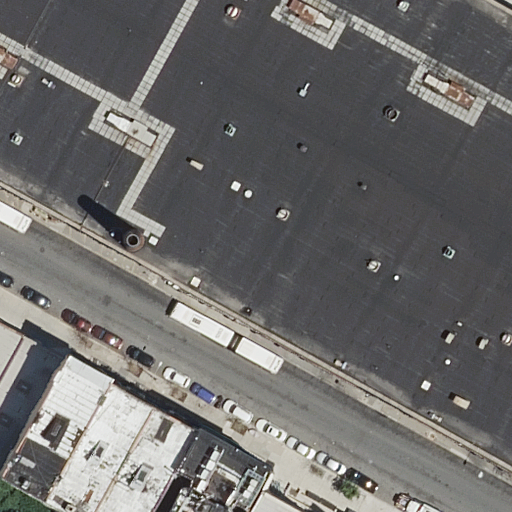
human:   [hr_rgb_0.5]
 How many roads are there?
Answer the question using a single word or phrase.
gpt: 1

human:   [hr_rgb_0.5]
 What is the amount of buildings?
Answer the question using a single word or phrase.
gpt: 8

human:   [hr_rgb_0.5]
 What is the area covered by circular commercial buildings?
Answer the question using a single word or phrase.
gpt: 0m2

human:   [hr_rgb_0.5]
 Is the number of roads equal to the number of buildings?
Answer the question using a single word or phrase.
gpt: no

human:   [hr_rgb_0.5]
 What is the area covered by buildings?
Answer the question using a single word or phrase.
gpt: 4602m2

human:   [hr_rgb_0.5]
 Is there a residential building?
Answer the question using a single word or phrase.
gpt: yes

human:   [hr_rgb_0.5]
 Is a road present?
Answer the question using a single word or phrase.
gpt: yes

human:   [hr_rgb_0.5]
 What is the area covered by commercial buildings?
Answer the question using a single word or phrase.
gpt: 0m2

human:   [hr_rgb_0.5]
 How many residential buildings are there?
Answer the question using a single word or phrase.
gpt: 8

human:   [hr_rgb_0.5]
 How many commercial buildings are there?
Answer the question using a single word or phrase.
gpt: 0

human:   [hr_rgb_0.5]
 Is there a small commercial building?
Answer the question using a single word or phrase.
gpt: no

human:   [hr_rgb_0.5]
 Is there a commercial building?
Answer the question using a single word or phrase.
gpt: no

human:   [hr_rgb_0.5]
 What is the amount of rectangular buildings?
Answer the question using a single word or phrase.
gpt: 7

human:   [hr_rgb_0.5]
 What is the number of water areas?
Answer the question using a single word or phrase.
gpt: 0

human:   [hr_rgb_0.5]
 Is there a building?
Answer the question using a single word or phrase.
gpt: yes

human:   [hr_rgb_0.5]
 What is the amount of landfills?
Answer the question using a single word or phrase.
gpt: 0

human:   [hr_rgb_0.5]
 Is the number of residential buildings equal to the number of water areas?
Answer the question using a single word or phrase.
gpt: no

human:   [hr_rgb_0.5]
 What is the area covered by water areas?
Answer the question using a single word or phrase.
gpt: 0m2

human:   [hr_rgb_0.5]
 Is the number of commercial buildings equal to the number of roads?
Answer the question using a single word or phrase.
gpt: no

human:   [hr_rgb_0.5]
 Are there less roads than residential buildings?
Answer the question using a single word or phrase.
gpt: yes

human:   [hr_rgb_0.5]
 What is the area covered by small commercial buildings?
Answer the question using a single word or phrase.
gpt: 0m2

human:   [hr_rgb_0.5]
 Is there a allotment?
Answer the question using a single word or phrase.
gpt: no

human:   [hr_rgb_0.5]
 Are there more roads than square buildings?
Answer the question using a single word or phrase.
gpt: yes

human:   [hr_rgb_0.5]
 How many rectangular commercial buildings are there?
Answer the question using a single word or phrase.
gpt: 0

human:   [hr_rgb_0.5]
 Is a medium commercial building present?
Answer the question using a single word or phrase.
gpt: no

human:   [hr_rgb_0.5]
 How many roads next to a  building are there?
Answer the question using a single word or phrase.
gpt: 1

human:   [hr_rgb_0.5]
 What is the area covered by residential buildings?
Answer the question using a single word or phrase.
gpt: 4602m2

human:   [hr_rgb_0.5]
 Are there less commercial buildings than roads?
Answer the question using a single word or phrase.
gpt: yes

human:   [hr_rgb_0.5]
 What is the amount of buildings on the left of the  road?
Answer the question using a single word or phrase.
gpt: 5

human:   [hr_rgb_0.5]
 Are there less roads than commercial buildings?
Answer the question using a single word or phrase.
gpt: no

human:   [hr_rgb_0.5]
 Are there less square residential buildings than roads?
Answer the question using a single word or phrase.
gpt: yes

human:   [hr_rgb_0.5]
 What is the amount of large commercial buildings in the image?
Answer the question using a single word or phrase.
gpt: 0

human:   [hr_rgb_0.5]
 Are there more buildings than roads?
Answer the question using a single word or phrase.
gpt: yes

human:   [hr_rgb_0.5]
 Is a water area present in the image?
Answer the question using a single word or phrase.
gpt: no

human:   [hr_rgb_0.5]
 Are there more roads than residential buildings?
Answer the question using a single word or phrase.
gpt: no

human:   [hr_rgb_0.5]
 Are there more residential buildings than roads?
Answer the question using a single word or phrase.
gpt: yes

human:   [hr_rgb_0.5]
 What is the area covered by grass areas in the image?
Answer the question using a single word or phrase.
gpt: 0m2

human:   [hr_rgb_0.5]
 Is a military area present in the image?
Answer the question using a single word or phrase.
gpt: no

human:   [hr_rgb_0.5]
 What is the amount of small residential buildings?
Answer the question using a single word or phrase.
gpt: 1

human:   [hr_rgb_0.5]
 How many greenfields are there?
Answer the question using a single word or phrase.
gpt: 0

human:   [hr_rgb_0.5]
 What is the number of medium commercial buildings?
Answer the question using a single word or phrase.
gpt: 0

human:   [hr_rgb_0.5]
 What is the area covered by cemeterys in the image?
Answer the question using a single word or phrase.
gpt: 0m2

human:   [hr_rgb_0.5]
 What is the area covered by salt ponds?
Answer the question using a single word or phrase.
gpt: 0m2

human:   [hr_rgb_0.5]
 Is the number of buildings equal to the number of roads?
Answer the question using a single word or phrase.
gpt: no

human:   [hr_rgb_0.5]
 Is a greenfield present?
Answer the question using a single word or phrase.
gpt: no

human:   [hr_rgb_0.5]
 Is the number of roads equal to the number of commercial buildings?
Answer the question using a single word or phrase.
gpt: no

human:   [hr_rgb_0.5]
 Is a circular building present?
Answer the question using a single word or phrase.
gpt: no

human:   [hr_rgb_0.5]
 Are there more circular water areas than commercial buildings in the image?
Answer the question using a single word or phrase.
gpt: no

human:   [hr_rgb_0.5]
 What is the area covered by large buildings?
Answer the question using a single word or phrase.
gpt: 3421m2

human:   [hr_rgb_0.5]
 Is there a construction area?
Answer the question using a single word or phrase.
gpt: no

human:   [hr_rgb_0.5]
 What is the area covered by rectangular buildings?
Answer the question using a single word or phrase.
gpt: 4386m2

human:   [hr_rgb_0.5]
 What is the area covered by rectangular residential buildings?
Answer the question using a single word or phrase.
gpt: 4386m2

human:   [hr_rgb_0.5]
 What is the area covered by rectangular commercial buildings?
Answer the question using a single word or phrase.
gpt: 0m2

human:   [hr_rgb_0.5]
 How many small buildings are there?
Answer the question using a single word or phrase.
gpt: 1

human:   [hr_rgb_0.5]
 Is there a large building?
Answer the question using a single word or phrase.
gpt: yes

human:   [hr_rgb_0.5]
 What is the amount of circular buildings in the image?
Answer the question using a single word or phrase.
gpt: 0

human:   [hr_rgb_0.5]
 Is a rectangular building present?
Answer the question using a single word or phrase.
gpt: yes

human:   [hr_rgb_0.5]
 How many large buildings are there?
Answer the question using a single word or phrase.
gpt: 2

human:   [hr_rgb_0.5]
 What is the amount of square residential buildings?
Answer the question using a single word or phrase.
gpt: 0

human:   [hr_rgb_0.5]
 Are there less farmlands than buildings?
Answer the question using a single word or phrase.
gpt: yes

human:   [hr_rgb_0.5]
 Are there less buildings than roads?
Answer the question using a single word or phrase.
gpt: no

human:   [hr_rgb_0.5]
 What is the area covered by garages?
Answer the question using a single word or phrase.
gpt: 0m2

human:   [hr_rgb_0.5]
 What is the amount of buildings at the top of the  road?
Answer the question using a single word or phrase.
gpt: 1

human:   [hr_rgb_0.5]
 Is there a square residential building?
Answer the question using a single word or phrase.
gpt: no